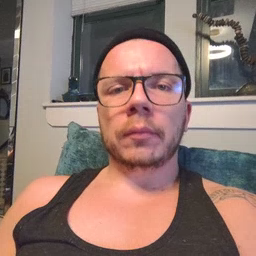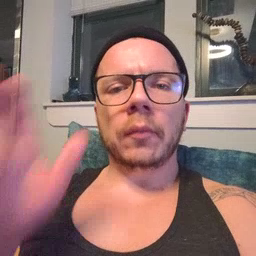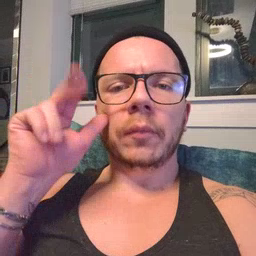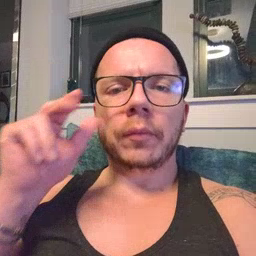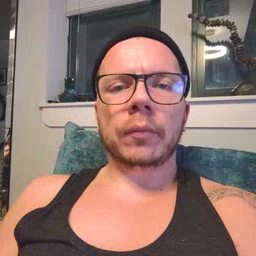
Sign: horse